Question: I want to store in graphviz file a networkx object that has non-unique nodes. I have created non-unique nodes in networkx using labels. But it's just able to display the nodes with non-unique labels.
'''
G = nx.MultiDiGraph()
G.add_node(0)
G.add_node(1)
G.add_node(2)
labels = {0: 'a', 1: 'b', 2: 'a'}
pos=nx.spring_layout(G)
nx.draw_networkx_nodes(G,pos)
nx.draw_networkx_edges(G,pos)
nx.draw_networkx_labels(MG,pos,labels,font_size=16)
'''
This gives return value of last statement and the output:
'''
return value: {0: Text(-0.6135625730904766, -0.6074010681652476, 'a'),
1: Text(0.9319946933900001, -0.3925989318347525, 'b'),
2: Text(-0.31843212029952345, 1.0, 'a')}
'''

Is there a way to take this output from draw_networkx_labels and use it to create graphviz file. I need non-unique nodes in graphviz file output. I'm trying to do something like below:
'''
x = nx.draw_networkx_labels(G,pos,labels,font_size=16)
write_dot(x, "dot.gv")
s = Source.from_file('dot.gv')
s.view()
'''
This will throw error as nx.draw_networkx_labels does not return the object it prints above. If I just use G object, it will not use labels 'a' and 'b'. Also, is there a simpler way to create non-unique nodes in networkx?
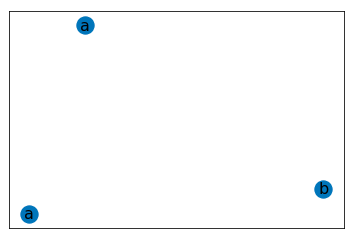
Answer: You are confusing 'nodes' with 'node labels'. It doesn't make sense to add duplicate nodes in a graph. However, you can add non-unique labels to existing nodes of in a Graph.
Take a look at this code:
'''
import networkx as nx
G = nx.MultiDiGraph()
G.add_nodes_from(list(range(5)))
labels = {
0: 'a',
1: 'b',
2: 'a',
3: 'c',
4: 'd'}
G.add_edge(0, 1)
G.add_edge(2, 1)
G.add_edge(3, 2)
G.add_edge(3, 4)
# Add the labels as a separate attribute in each node
nx.set_node_attributes(G, labels, 'label')
pos=nx.spring_layout(G)
nx.draw_networkx_nodes(G,pos)
nx.draw_networkx_edges(G,pos)
nx.draw_networkx_labels(G,pos,labels,font_size=16)
'''
<URL>
Now coming to saving the graph in a graphviz file format:
'''
from networkx.drawing.nx_agraph import write_dot
from graphviz import Source
write_dot(G, "dot.gv")
Source.from_file('dot.gv')
'''
<URL>
As you can see as per your question, the label names are preserved. You can further read the pygraphviz documentation to further manipulate the graph you have obtained.
References:
- <URL>
You can check out <URL> for the code shown above.